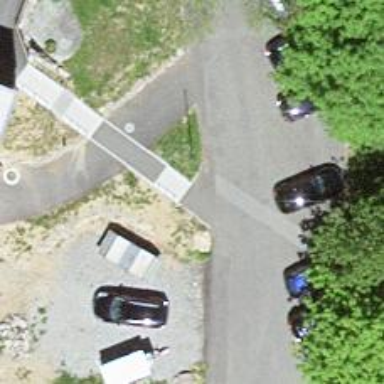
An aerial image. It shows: Asphalt footway.